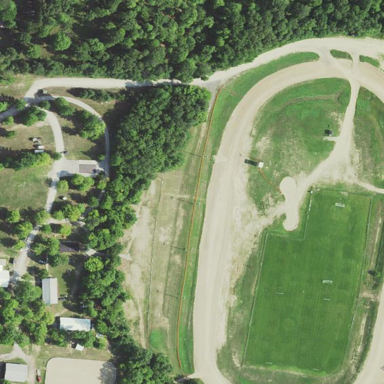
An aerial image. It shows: Raceway for motor sports.